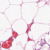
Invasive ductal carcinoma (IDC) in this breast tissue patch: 0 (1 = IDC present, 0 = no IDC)